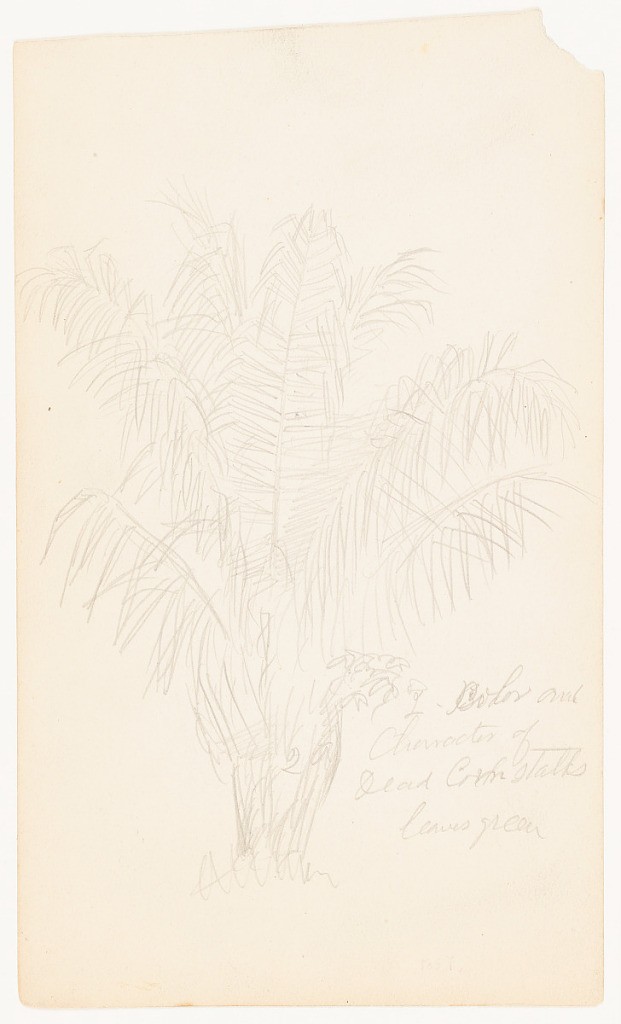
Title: Botanical Sketch of a Palm Tree, Ecuador
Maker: Frederic Edwin Church, American, 1826–1900
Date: May–August 1857
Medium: Graphite on off-white wove paper
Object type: drawing
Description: Botanical sketch of a small palm tree in Ecuador. Fronds radiate from the top of its short trunk, fanning out vertically.